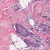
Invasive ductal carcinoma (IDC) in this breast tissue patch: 1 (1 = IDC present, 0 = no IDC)